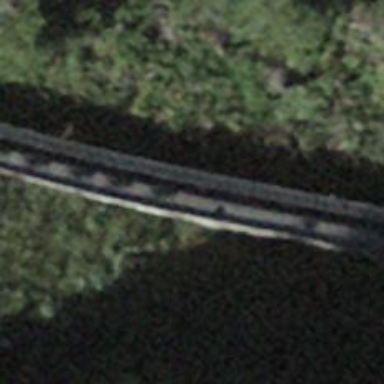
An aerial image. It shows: Single-track railway for funicular.